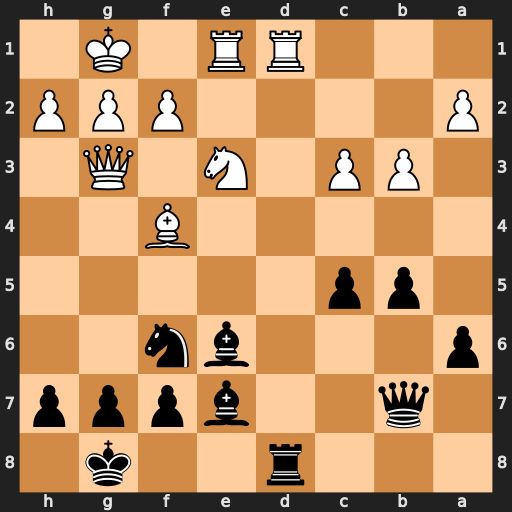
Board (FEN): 3r2k1/1q2bppp/p3bn2/1pp5/5B2/1PP1N1Q1/P4PPP/3RR1K1
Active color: b
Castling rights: -
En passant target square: -
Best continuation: Nh5 Rxd8+ Bxd8